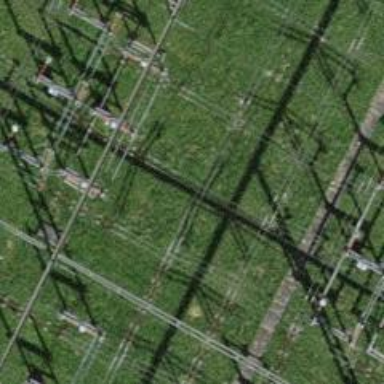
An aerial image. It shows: Power line with 3 cables. It uses busbar.